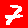
Digit: 7